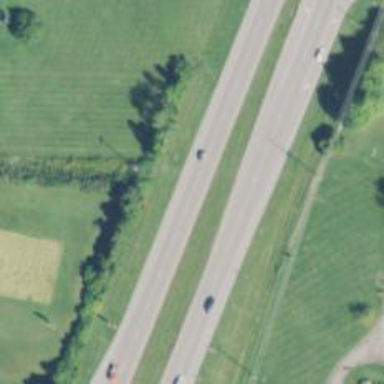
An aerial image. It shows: Motorway expressway with trunk highway classification.